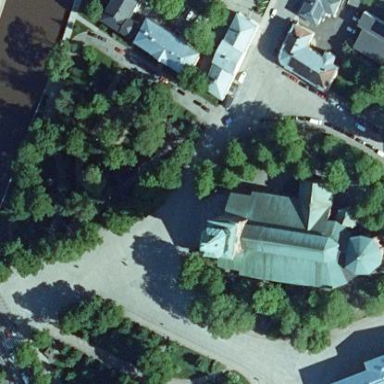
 serving as place of worship and tourist attraction."